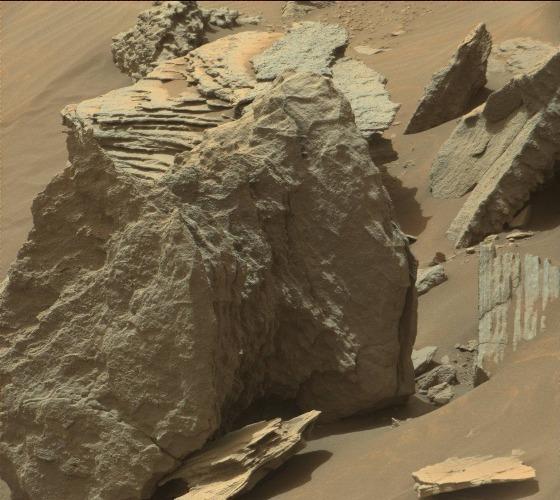
Terrain classes present: Bedrock, Gravel / Sand / Soil, Rock, Shadow